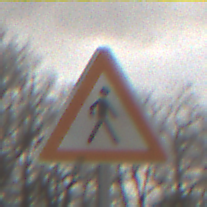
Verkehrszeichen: FussgaengerLinks
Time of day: Midday
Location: Outdoor (Nature)
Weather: Overcast
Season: NotSpecified
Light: Natural